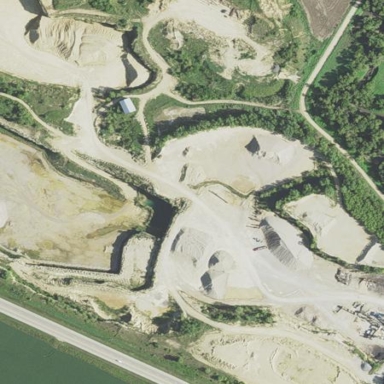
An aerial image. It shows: Quarry area.